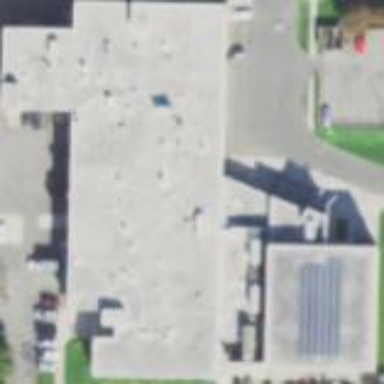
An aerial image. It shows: School building.